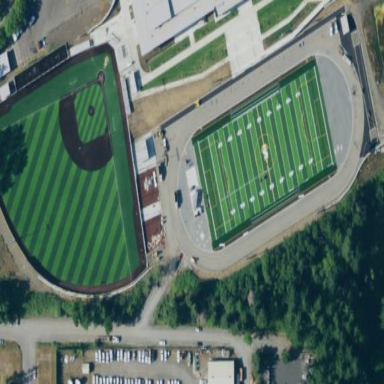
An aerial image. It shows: Pitch with artificial turf for American football and running activities.